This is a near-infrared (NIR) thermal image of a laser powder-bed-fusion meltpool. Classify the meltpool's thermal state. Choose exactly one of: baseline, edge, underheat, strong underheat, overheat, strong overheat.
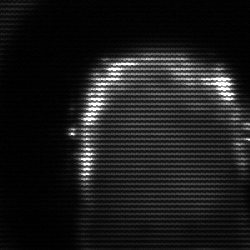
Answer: baseline